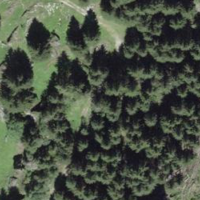
EUNIS habitat code: 43
Species observed at this site:
Marmota marmota